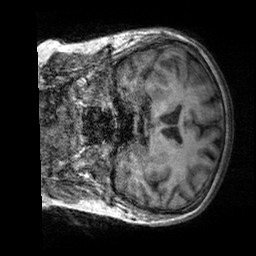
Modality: T1w
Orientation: coronal
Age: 59
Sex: female
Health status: healthy
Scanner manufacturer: siemens
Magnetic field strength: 3 T
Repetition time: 2.3 s
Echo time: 0.00303 s